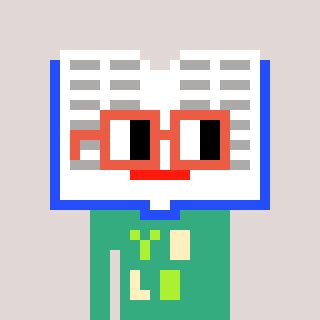
a pixel art character with square orange glasses, a dictionary-shaped head and a teal-colored body on a warm background